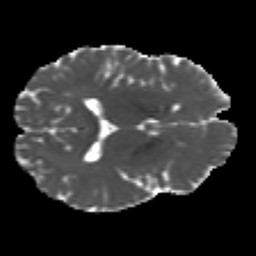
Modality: MD
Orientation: axial
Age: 22
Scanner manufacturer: siemens
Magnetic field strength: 3 T
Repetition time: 4.52 s
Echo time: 0.084 s